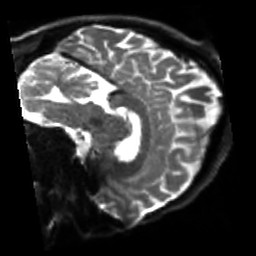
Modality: sbref
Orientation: sagittal
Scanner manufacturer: siemens
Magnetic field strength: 3 T
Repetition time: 4 s
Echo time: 0.0594 s